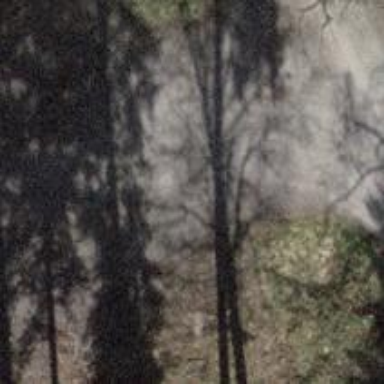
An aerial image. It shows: Track road with grade3 tracktype.